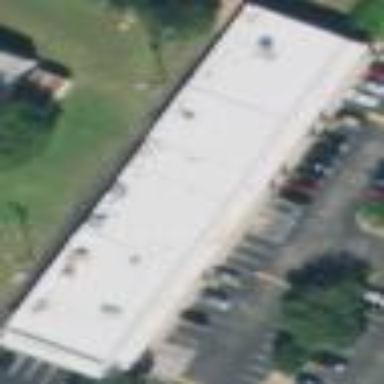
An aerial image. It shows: Retail building.